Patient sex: M
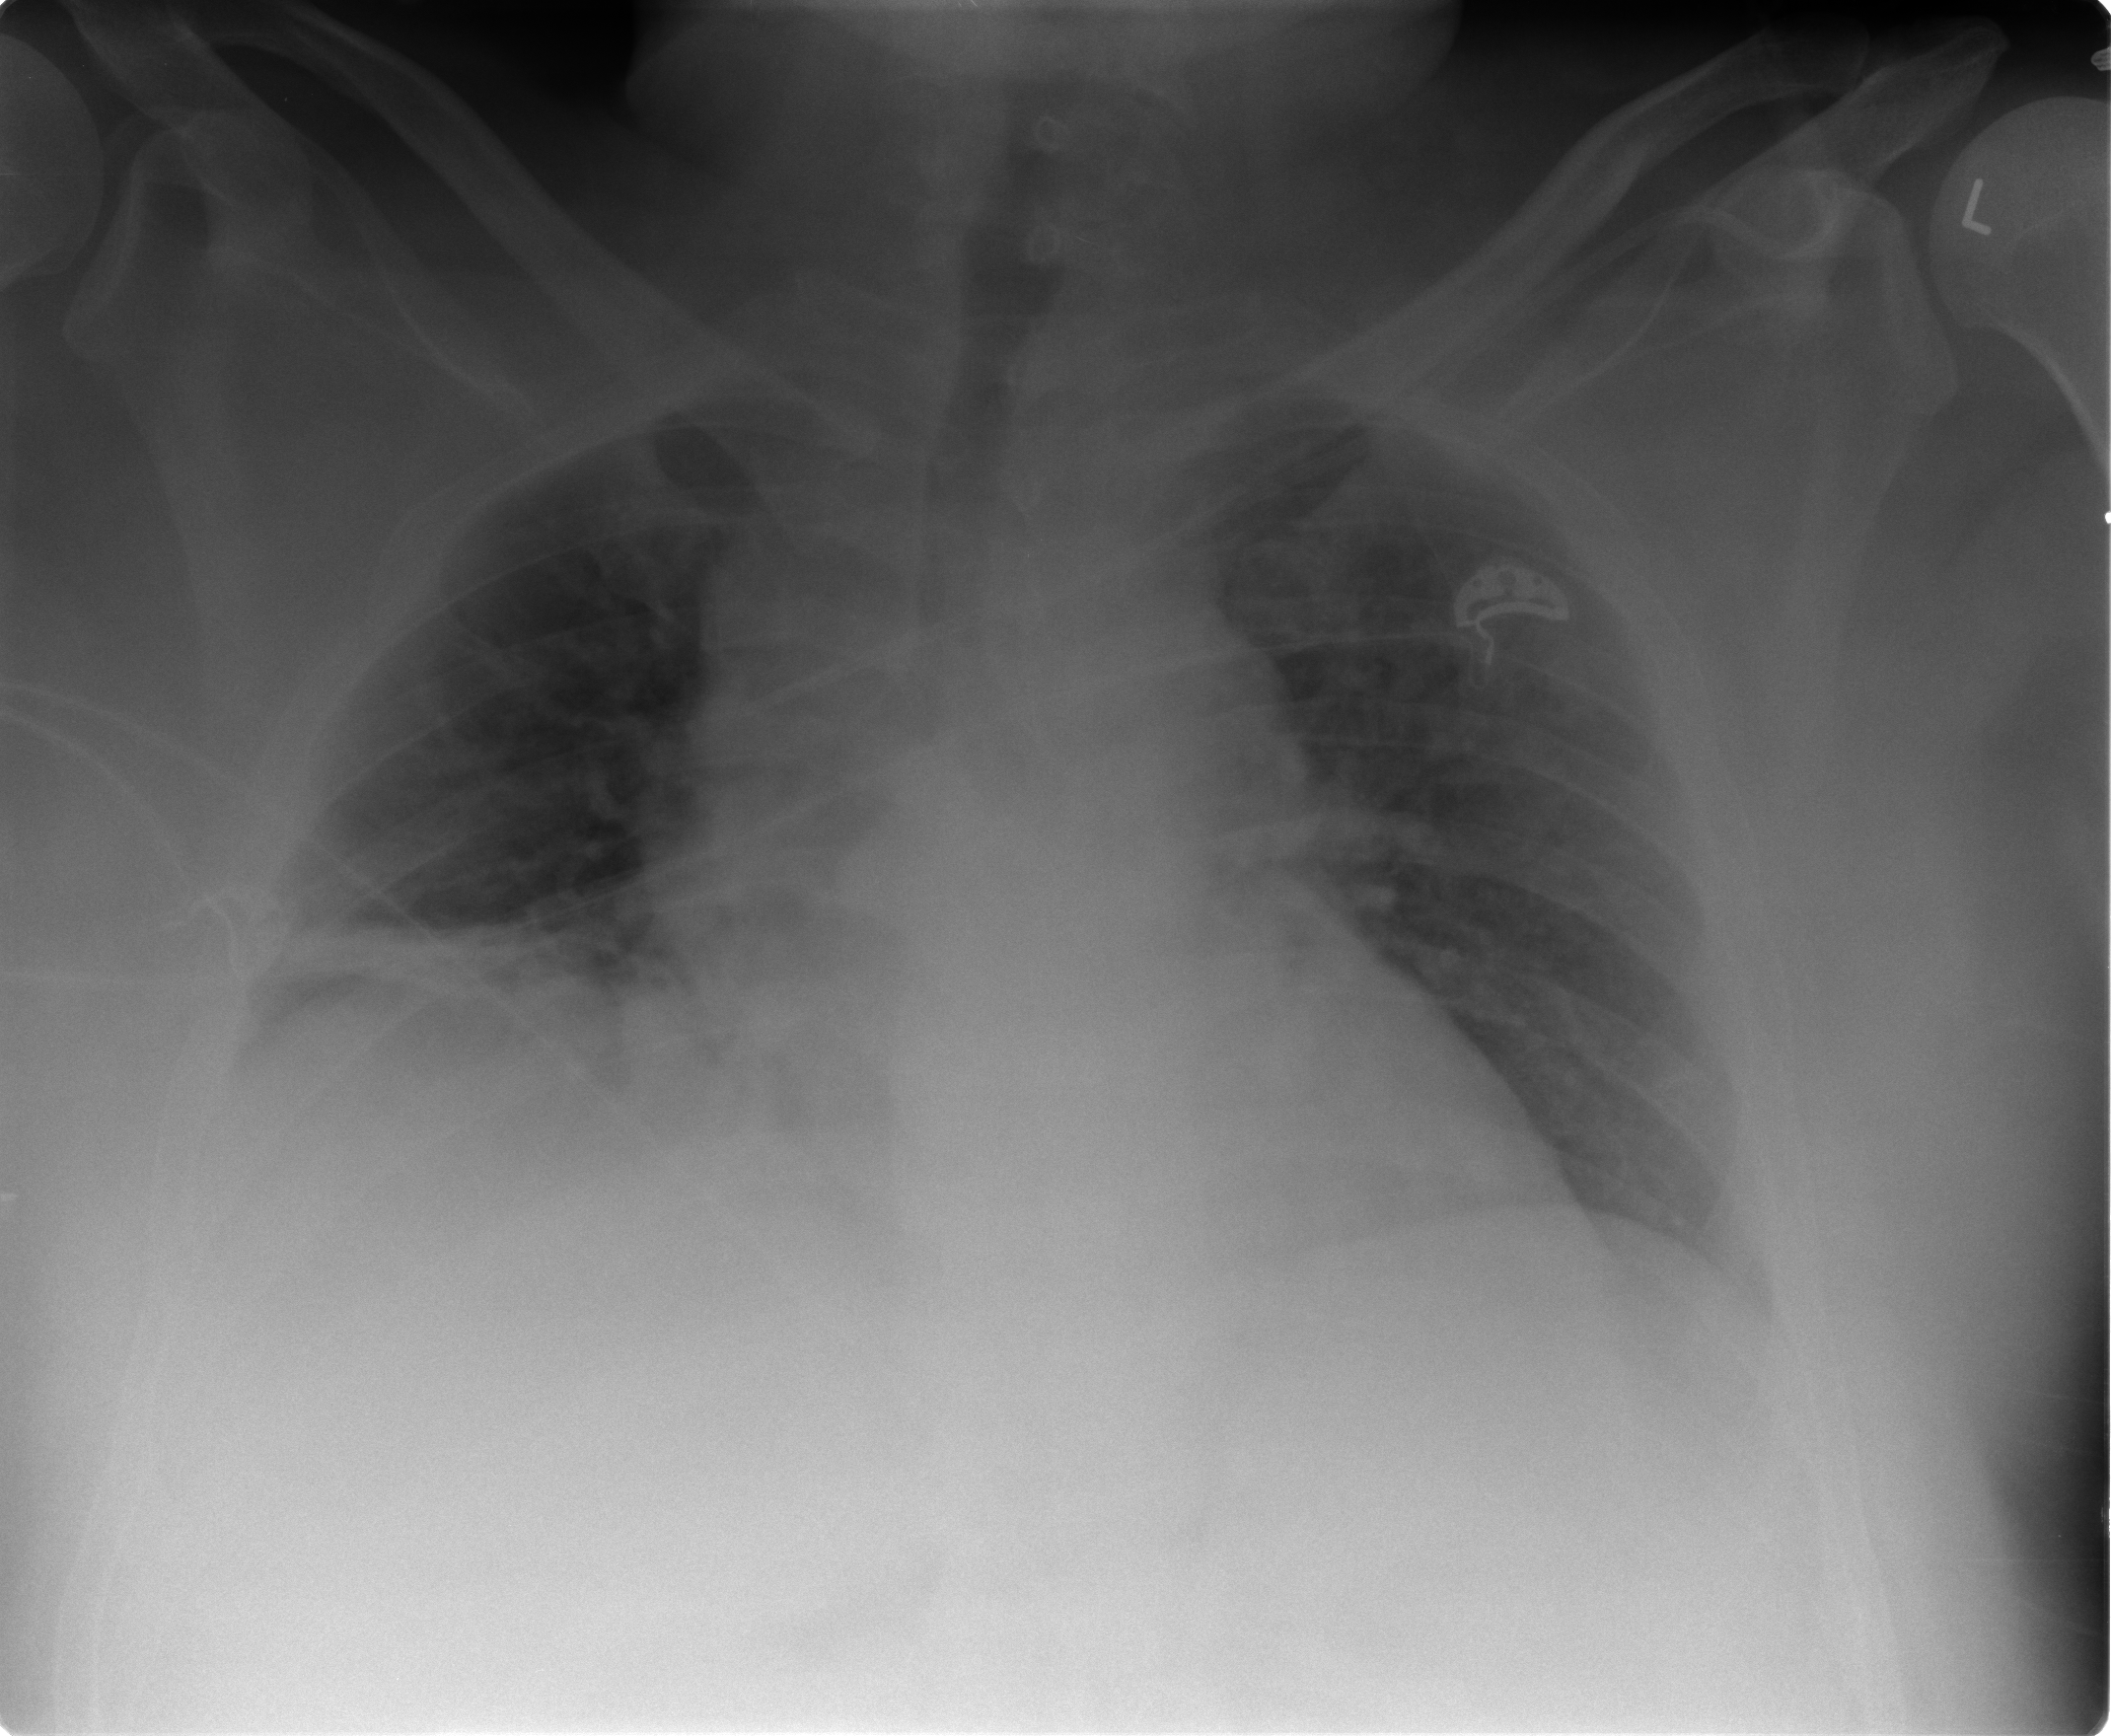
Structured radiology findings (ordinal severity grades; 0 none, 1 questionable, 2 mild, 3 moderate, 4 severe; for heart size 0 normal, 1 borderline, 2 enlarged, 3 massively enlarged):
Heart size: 0
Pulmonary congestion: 0
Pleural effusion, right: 0
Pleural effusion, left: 0
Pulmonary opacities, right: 0
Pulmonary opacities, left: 0
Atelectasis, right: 2
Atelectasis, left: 0